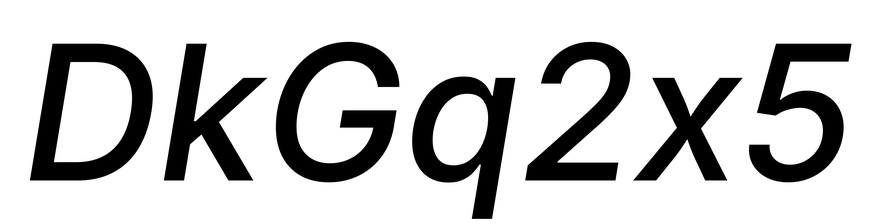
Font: Inter-Italic_Medium_Italic